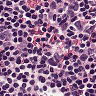
Metastatic tissue present: no